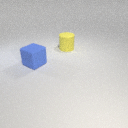
large blue rubber cube to the left of large yellow rubber cylinder